Question: when converting bs4 scrape data as excel only one last data coming as <URL>
If it is a guidance code or explanation with code and hashtags also fine.
link of the <URL>
'''
import requests
import pandas as pd
headers = {'Authorization' : 'eyJhbGciOiJodHRwOi8vd3d3LnczLm9yZy8yMDAxLzA0L3htbGRzaWctbW9yZSNobWFjLXNoYTI1NiIsInR5cCI6IkpXVCJ9.eyJodHRwOi8vc2NoZW1hcy54bWxzb2FwLm9yZy93cy8yMDA1LzA1L2lkZW50aXR5L2NsYWltcy9uYW1lIjoiYWRtaW4iLCJleHAiOjIxMjcwNDQ1MTcsImlzcyI6Imh0dHBzOi8vZGV2ZWxvcGVyLmhlYWx0aHBvc3QuY29tIiwiYXVkIjoiaHR0cHM6Ly9kZXZlbG9wZXIuaGVhbHRocG9zdC5jb20ifQ.zNvR3WpI17CCMC7rIrHQCrnJg_6qGM21BvTP_ed_Hj8'}
json_post = {"query":"","start":0,"rows":10,"selectedFilters":{"availability":[],"clinicalInterest":[],"distance":[20],"gender":["Both"],"hasOnlineScheduling":False,"insurance":[],"isMHMG":False,"language":[],"locationType":[],"lonlat":[-95.36,29.76],"onlineScheduling":["Any"],"specialty":["Gastroenterology"]}}
req = requests.post("https://api.memorialhermann.org/api/doctorsearch", json=json_post, headers=headers)
data = req.json()
for doctor in data['docs']:
doctor_name = (f"{doctor['Name']}")
specialty = (f"{doctor['PrimarySpecialty']}")
facility = (f"{doctor['PrimaryFacility']}")
info = [doctor_name, specialty, facility]
#print(info)
#info = (f"{doctor['Name']:30} {doctor['PrimarySpecialty']:20} {doctor['PrimaryFacility']}")
#print(info)
df = pd.DataFrame({'Doctor Name':doctor_name,'Price':specialty,'Rating':facility}, index=['0'])
df.to_csv('products.csv', index=['0'], encoding='utf-8')
print(info)
'''

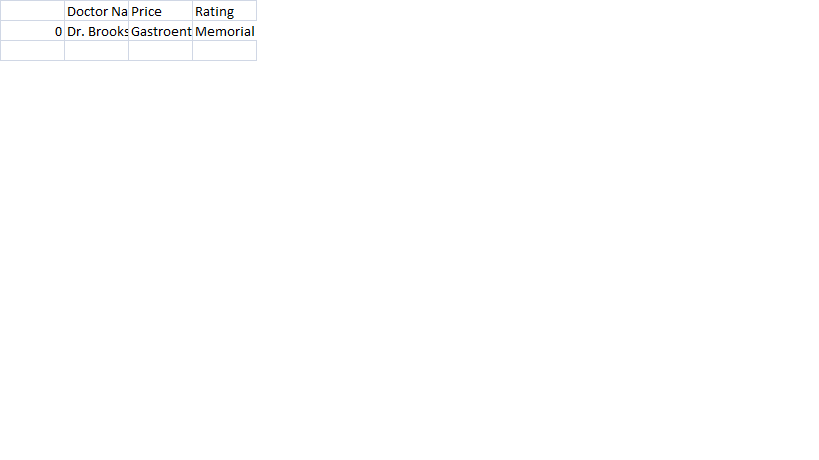
Answer: Because preparing and saving to csv is inside the loop and each time overwrite the last entry , so it only keeps the last row, you acttually don't need loop :
'''
import requests
import pandas as pd
headers = {'Authorization' : 'eyJhbGciOiJodHRwOi8vd3d3LnczLm9yZy8yMDAxLzA0L3htbGRzaWctbW9yZSNobWFjLXNoYTI1NiIsInR5cCI6IkpXVCJ9.eyJodHRwOi8vc2NoZW1hcy54bWxzb2FwLm9yZy93cy8yMDA1LzA1L2lkZW50aXR5L2NsYWltcy9uYW1lIjoiYWRtaW4iLCJleHAiOjIxMjcwNDQ1MTcsImlzcyI6Imh0dHBzOi8vZGV2ZWxvcGVyLmhlYWx0aHBvc3QuY29tIiwiYXVkIjoiaHR0cHM6Ly9kZXZlbG9wZXIuaGVhbHRocG9zdC5jb20ifQ.zNvR3WpI17CCMC7rIrHQCrnJg_6qGM21BvTP_ed_Hj8'}
json_post = {"query":"","start":0,"rows":10,"selectedFilters":{"availability":[],"clinicalInterest":[],"distance":[20],"gender":["Both"],"hasOnlineScheduling":False,"insurance":[],"isMHMG":False,"language":[],"locationType":[],"lonlat":[-95.36,29.76],"onlineScheduling":["Any"],"specialty":["Gastroenterology"]}}
req = requests.post("https://api.memorialhermann.org/api/doctorsearch", json=json_post, headers=headers)
data = req.json()
print(data['docs'])
df = pd.DataFrame(data['docs'])
df.to_csv('products.csv', encoding='utf-8')
'''